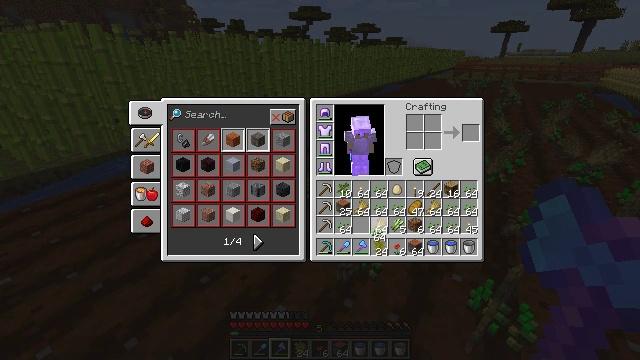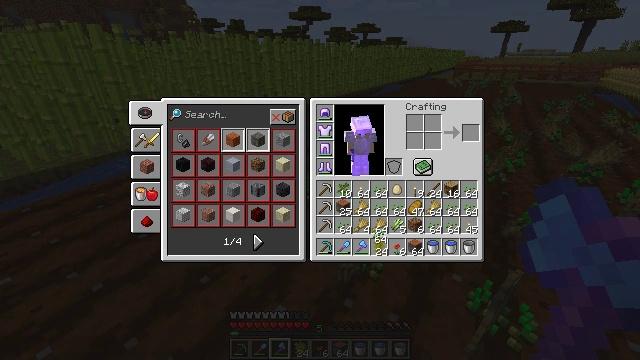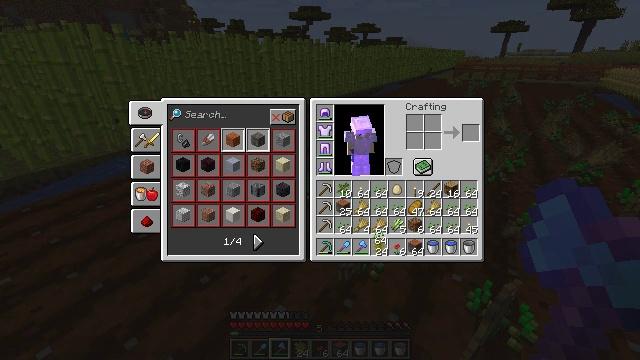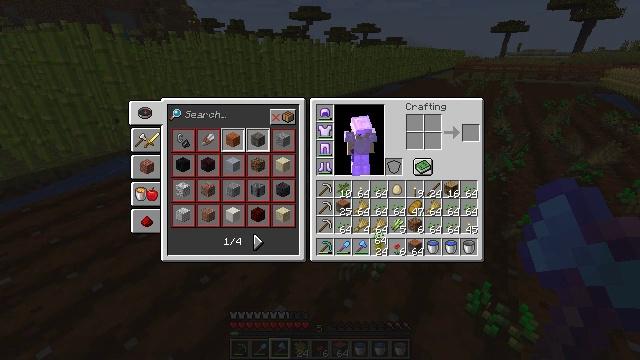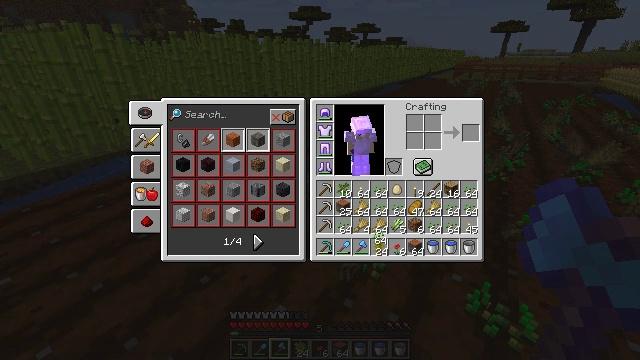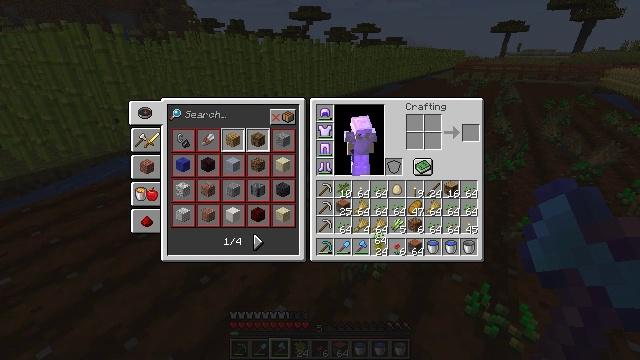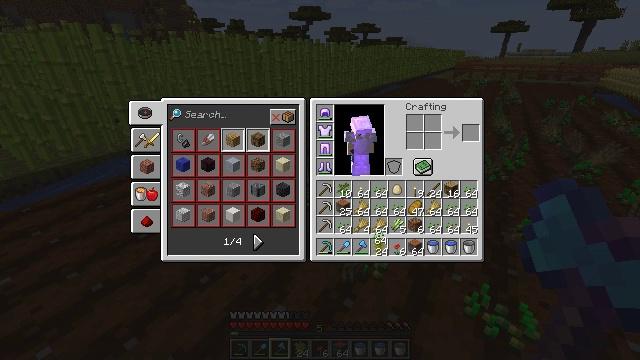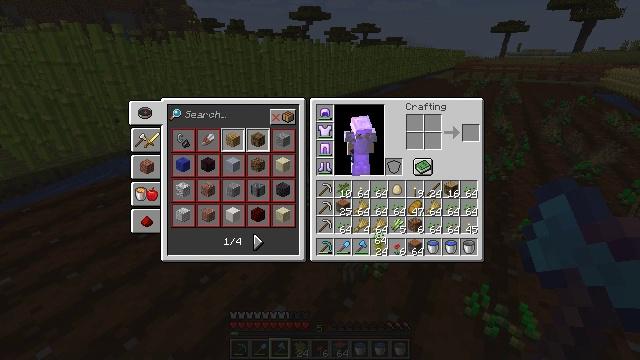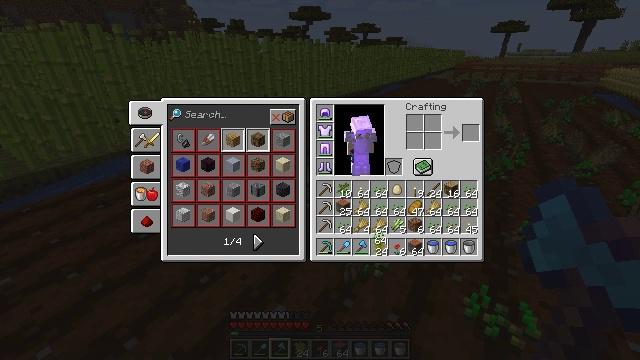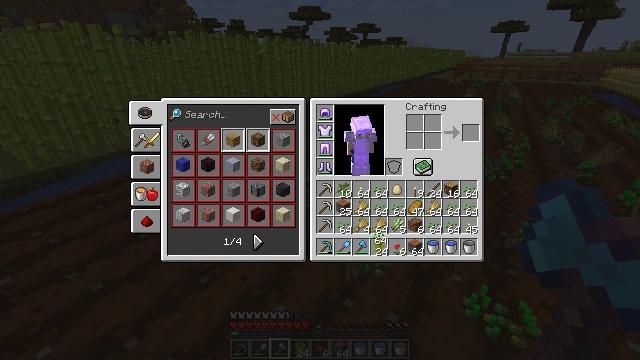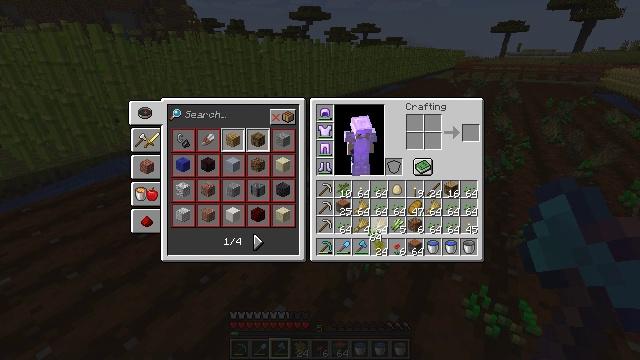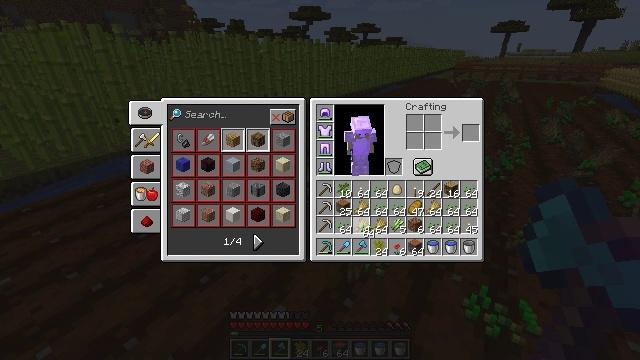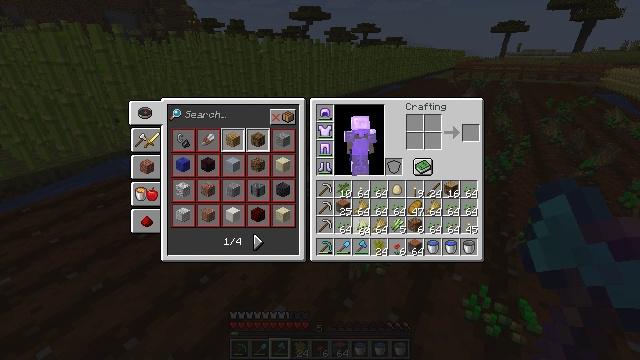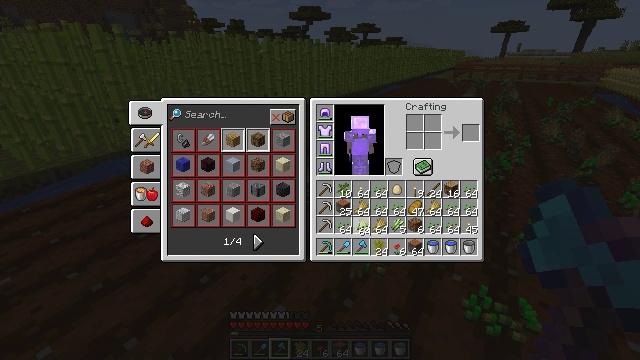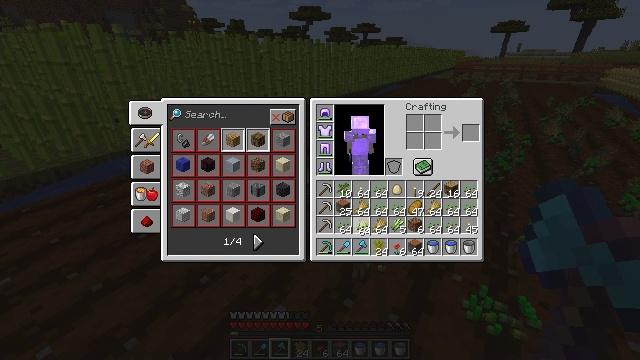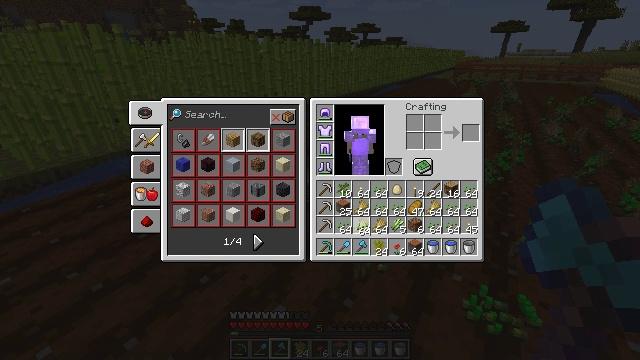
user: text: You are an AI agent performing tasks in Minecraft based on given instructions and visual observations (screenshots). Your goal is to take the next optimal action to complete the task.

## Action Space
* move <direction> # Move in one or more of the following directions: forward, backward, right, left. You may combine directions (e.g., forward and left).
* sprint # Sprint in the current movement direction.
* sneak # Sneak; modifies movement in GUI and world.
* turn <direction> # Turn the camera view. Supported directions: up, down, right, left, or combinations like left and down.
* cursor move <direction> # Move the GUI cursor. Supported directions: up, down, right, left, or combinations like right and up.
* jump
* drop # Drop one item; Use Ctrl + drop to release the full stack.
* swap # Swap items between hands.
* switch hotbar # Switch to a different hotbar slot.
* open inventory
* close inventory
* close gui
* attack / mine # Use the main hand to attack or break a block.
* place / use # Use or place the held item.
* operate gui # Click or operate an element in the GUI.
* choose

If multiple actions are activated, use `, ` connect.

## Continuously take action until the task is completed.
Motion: motion action
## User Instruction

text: Remove an acacia sapling from the inventory.
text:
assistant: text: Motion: no_op
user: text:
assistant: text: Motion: no_op
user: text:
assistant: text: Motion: no_op
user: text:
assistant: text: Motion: operate gui
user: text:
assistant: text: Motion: operate gui
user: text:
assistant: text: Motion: operate gui
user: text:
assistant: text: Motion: no_op
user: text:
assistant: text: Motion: no_op
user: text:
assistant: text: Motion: no_op
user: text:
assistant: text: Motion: no_op
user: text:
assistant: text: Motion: no_op
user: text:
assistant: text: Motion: no_op
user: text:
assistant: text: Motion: no_op
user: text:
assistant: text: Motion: no_op
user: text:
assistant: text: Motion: no_op
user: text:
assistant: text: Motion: no_op
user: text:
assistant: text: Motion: no_op
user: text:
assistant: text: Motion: no_op
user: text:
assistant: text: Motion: no_op
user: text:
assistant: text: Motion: no_op
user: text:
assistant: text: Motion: no_op
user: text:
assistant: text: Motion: cursor move right
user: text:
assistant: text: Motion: no_op
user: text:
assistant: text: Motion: no_op
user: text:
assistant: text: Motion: no_op
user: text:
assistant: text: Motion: operate gui
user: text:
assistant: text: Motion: operate gui
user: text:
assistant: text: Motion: operate gui
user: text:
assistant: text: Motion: no_op
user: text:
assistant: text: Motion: no_op